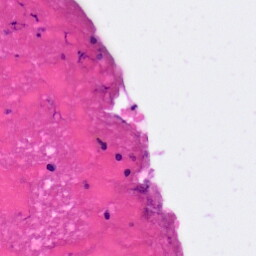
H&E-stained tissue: Pancreatic